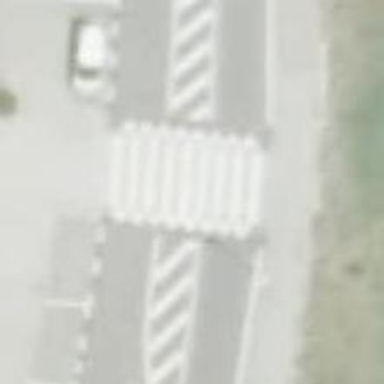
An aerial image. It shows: Marked crossing on the road.